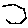
Label: hexagon